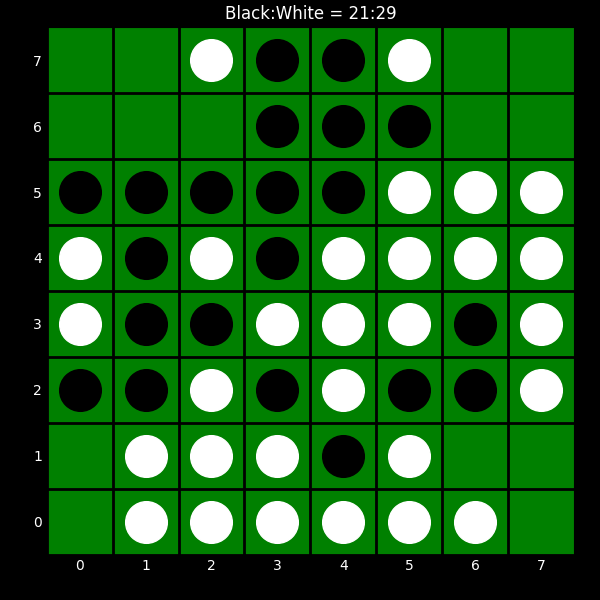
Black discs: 21
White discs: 29